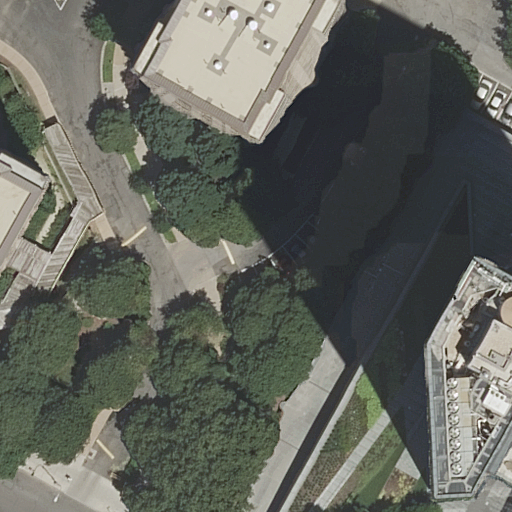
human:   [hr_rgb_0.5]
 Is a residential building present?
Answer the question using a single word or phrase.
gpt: yes

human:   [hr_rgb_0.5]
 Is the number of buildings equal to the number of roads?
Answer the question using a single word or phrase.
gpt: no

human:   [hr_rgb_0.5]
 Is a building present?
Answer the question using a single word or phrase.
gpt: yes

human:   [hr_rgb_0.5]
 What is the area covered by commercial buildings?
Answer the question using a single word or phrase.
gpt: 0m2

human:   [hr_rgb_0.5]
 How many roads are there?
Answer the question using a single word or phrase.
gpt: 11

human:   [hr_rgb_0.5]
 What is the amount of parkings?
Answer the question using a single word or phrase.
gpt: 1

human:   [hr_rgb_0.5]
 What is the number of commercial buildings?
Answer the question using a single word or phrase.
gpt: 0

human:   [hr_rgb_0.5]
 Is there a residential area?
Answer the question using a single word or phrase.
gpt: yes

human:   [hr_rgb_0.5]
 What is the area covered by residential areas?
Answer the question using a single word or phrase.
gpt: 4420m2

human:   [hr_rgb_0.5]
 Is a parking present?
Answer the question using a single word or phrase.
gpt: yes

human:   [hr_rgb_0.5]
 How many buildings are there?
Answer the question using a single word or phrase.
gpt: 3

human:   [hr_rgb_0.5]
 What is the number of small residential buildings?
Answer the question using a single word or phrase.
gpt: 1

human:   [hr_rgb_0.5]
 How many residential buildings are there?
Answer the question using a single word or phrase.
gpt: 3

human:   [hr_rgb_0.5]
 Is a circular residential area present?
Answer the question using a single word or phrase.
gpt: no

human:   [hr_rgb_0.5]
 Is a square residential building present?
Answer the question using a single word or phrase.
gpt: no

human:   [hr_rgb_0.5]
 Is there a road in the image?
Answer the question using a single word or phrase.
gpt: yes

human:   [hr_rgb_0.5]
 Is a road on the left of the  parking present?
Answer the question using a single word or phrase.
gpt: yes

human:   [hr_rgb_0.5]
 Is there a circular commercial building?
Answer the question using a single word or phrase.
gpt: no

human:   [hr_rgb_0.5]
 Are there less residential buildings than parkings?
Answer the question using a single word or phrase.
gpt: no

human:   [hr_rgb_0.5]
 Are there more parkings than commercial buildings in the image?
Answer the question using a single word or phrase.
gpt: yes

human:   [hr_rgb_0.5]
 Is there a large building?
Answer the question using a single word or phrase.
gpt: yes

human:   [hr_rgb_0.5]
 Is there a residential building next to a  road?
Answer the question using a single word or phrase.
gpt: yes

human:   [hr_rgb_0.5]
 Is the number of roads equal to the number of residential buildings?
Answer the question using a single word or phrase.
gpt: no

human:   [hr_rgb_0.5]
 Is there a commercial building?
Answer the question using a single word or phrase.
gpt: no

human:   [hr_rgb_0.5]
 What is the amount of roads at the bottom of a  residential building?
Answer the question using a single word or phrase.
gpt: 8

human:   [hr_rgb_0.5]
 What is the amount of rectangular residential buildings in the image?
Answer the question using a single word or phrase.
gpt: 2

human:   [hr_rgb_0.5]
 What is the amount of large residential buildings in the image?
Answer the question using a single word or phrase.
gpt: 2

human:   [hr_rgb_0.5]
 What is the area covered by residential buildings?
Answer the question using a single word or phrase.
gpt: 1371m2

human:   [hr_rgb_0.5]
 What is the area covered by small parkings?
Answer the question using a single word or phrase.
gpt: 0m2

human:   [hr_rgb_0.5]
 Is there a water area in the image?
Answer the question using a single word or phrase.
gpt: no

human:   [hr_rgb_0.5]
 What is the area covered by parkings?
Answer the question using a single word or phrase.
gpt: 0m2

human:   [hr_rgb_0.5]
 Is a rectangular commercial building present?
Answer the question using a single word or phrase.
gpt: no

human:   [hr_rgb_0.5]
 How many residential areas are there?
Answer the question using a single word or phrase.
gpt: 1

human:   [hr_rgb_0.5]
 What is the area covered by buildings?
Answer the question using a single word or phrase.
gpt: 1371m2

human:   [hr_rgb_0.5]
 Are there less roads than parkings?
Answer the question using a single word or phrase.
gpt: no

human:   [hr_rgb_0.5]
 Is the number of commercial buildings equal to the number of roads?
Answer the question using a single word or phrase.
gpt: no

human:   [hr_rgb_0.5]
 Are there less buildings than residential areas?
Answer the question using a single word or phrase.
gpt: no

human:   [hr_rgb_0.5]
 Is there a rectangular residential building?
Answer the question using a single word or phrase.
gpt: yes

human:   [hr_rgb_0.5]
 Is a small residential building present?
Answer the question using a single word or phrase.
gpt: yes

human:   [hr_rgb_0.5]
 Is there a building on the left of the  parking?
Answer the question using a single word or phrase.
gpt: yes

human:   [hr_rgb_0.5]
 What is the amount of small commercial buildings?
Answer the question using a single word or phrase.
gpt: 0

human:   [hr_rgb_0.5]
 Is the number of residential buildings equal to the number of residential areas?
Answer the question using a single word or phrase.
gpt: no

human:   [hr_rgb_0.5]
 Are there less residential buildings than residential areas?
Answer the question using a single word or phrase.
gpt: no

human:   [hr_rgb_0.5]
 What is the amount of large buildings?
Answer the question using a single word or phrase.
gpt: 2

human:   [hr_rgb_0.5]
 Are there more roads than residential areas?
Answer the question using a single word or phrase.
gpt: yes

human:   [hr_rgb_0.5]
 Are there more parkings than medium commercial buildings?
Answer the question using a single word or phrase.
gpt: yes

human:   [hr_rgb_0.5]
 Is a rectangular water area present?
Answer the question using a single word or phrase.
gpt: no

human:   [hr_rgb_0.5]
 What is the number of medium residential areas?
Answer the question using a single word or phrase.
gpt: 0

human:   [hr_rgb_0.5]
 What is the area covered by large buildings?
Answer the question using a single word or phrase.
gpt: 1355m2

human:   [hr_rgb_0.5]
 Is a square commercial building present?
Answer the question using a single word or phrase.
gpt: no

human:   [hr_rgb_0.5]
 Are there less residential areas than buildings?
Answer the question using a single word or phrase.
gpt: yes

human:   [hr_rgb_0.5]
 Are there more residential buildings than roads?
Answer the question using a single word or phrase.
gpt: no

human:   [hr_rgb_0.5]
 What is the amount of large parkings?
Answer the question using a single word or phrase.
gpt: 0

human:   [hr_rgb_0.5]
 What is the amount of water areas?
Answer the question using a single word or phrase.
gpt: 0

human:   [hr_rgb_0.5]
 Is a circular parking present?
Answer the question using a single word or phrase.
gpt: no

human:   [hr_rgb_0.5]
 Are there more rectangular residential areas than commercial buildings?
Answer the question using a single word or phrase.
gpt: yes

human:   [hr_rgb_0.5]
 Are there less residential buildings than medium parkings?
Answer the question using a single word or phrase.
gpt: no

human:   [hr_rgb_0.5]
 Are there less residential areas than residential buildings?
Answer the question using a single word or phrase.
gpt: yes

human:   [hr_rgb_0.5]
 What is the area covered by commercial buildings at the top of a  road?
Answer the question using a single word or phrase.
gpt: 0m2

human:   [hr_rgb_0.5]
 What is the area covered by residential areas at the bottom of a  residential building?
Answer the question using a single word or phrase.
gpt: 0m2

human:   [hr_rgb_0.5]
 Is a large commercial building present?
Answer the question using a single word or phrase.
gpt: no

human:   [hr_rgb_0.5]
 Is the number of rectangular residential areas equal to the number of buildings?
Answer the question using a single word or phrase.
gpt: no

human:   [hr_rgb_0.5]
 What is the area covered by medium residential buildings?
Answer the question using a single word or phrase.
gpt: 0m2

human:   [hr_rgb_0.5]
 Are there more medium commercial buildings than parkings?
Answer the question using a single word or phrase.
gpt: no